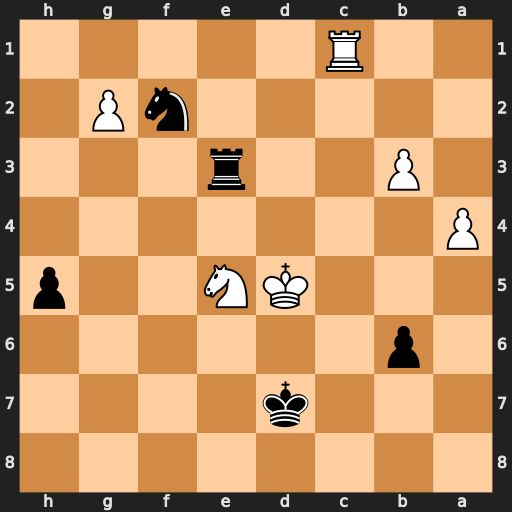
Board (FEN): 8/3k4/1p6/3KN2p/P7/1P2r3/5nP1/2R5
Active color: b
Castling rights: -
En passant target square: -
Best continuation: Rxe5+ Kxe5 Nd3+ Kf5 Nxc1